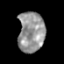
Tissue: prostate
Cell type: T cells
Senescence score: 0.3275
Nuclear area (px): 1047
Mean DAPI intensity: 149.903